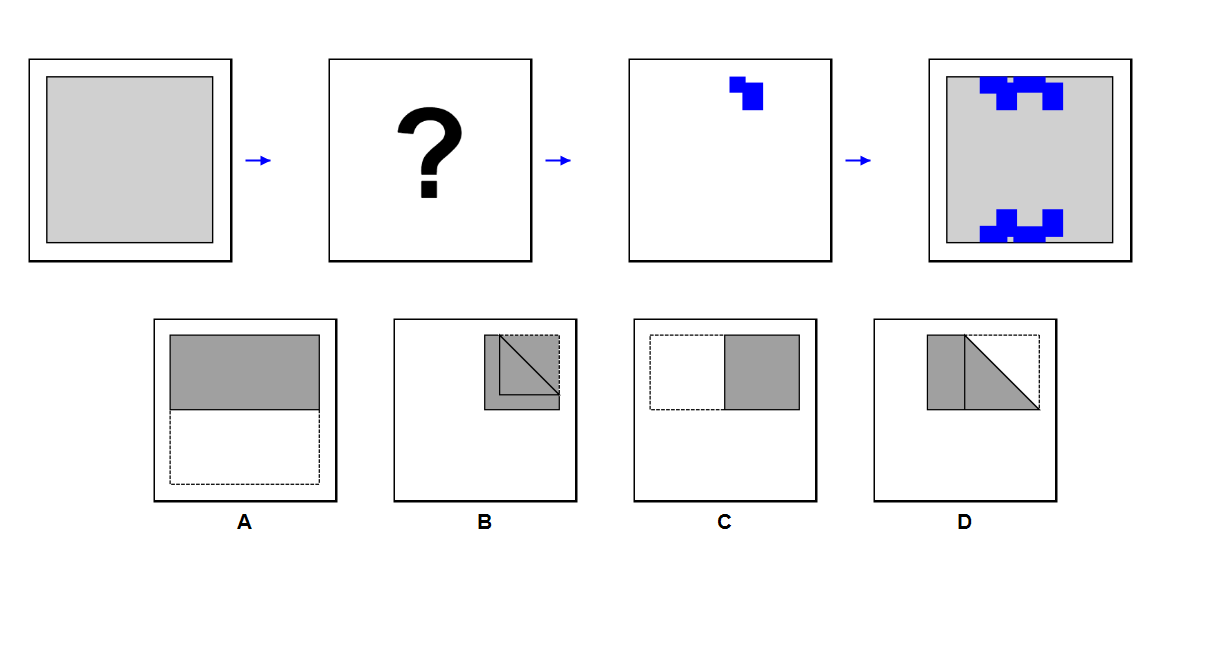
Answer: D